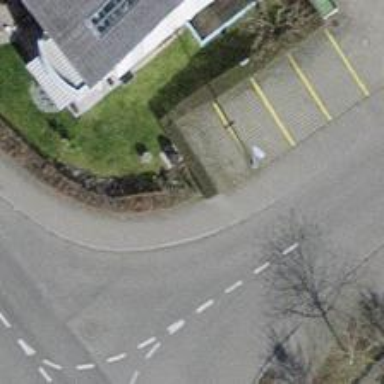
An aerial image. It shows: Sidewalk along the footway.